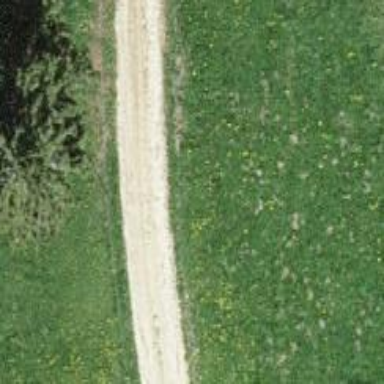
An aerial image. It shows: Track road with grade4 tracktype.